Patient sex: M
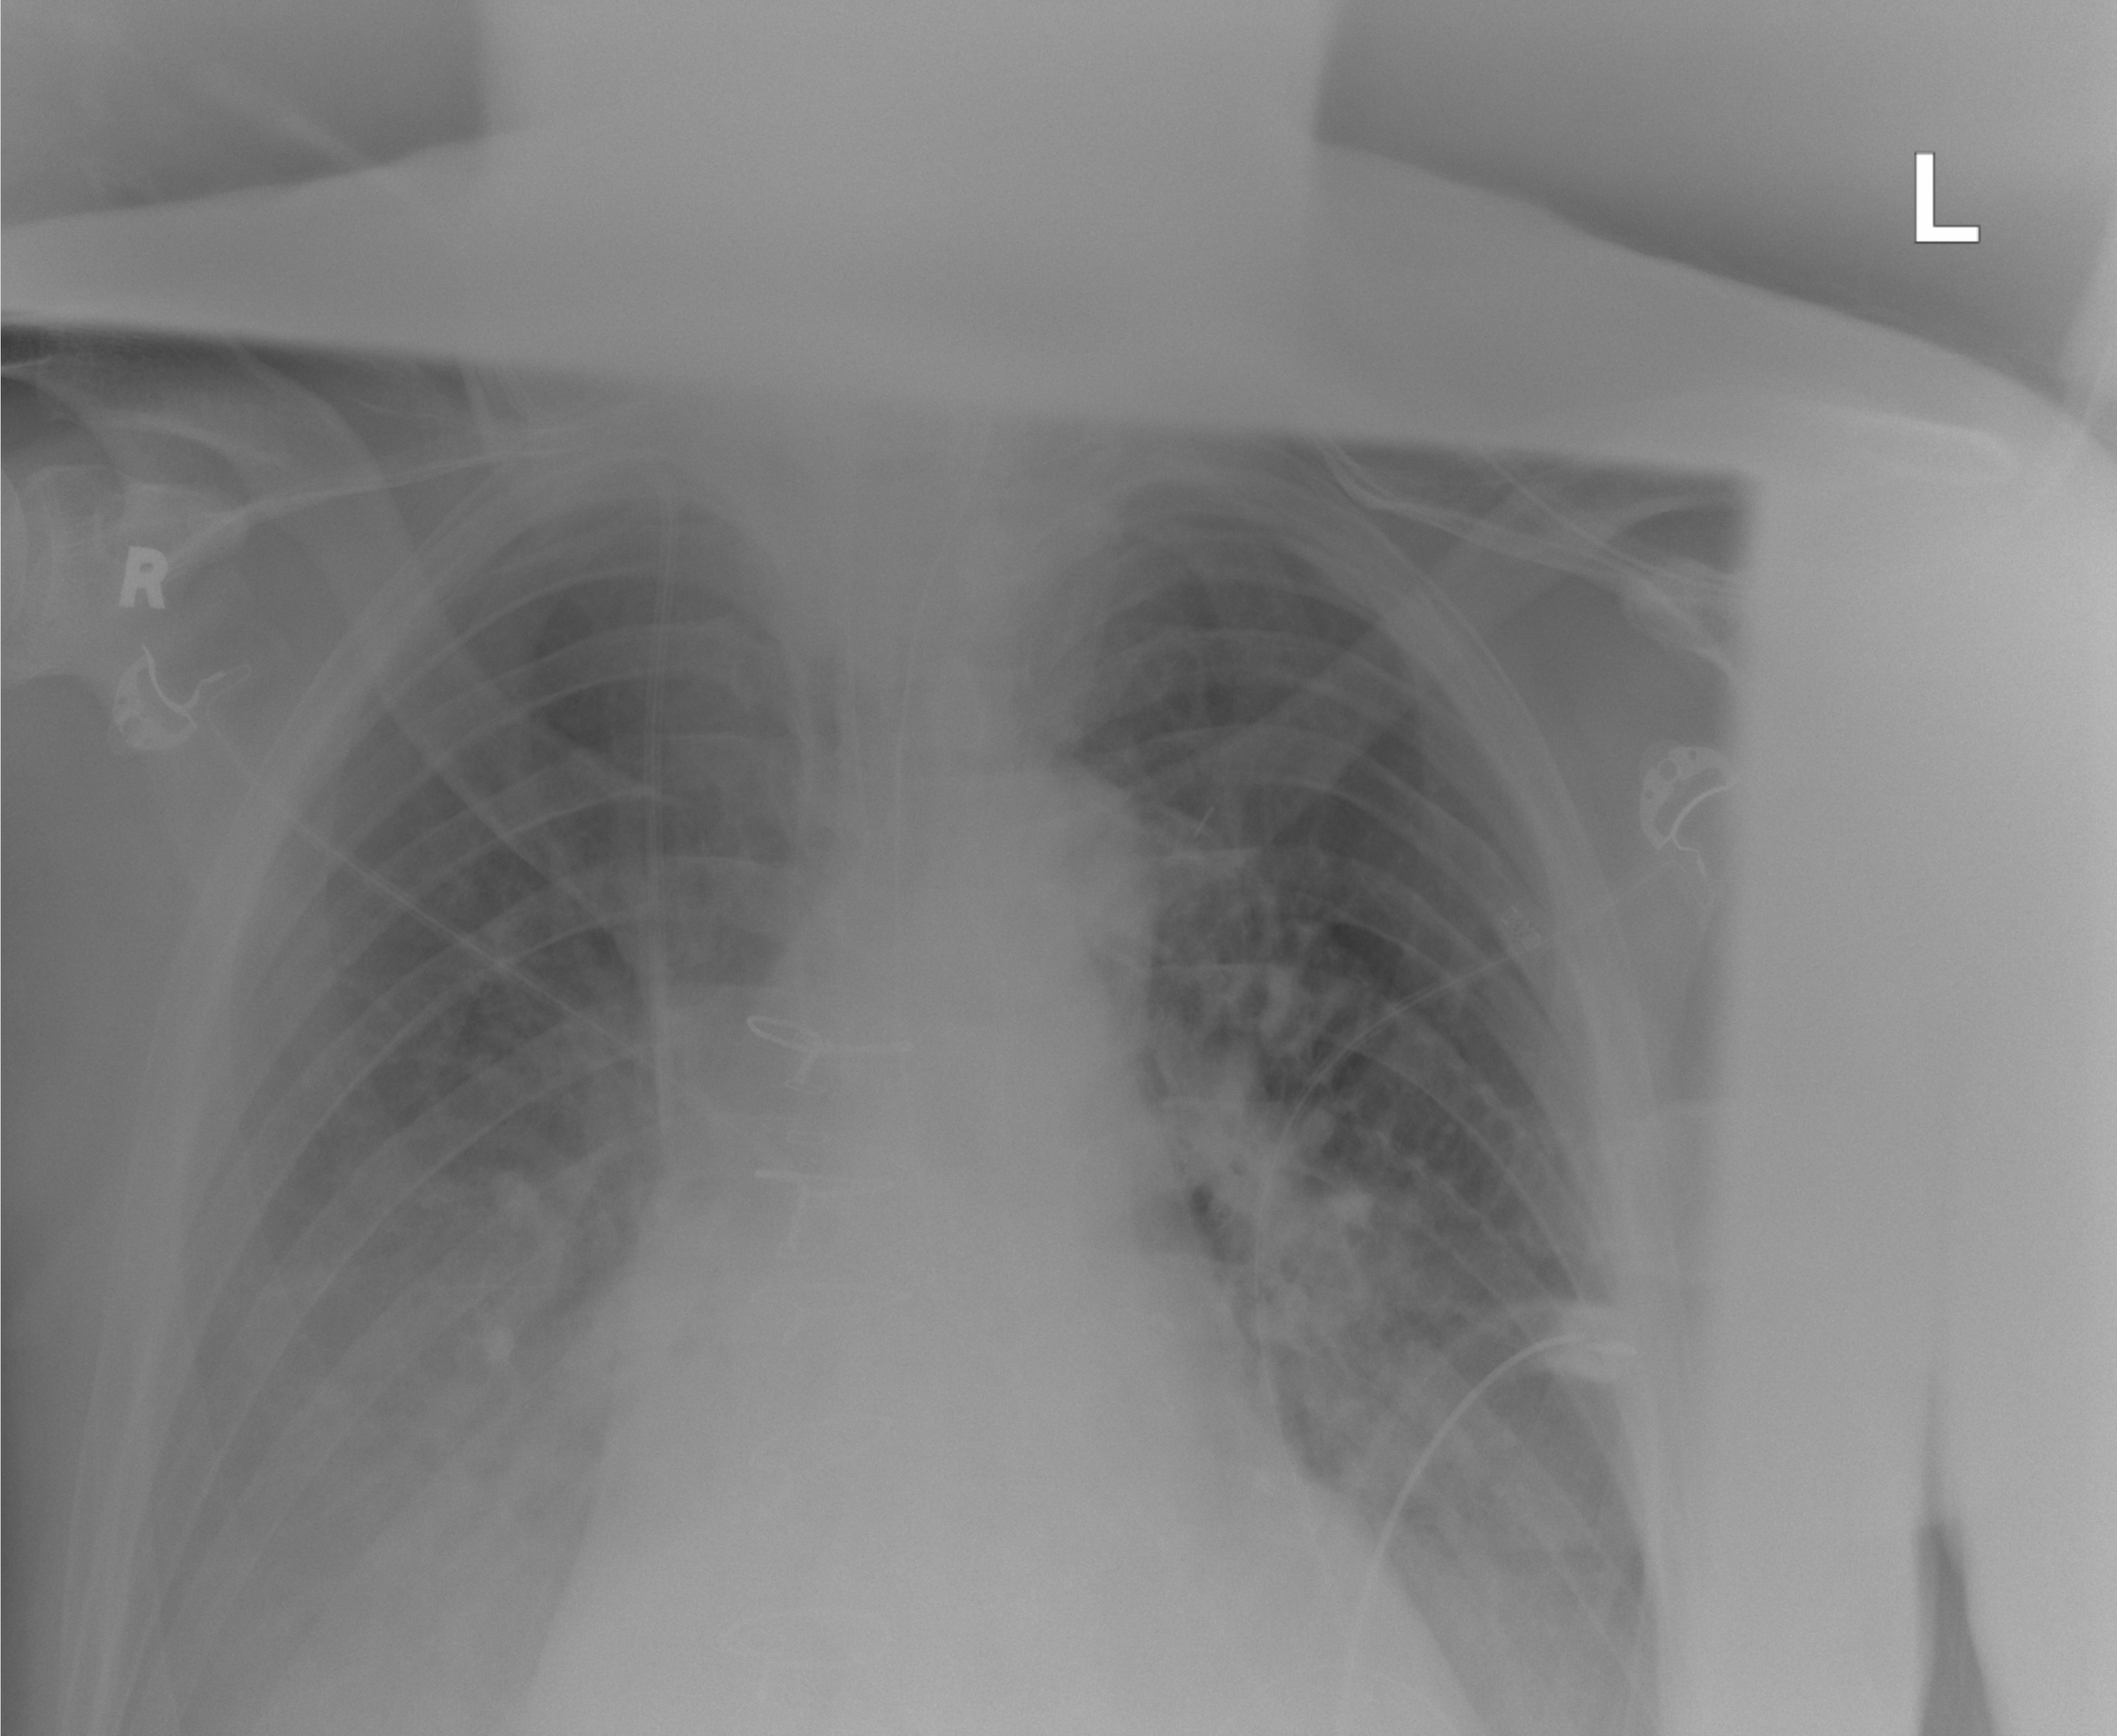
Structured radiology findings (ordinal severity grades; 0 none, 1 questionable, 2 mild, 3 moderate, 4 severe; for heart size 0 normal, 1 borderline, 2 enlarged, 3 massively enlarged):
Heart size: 2
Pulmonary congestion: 0
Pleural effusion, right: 2
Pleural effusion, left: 1
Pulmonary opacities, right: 0
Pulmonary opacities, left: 0
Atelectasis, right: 2
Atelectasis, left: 2